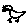
Label: bird